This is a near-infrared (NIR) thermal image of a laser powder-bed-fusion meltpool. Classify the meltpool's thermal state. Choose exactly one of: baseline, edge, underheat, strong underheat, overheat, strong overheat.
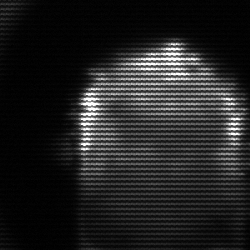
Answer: baseline